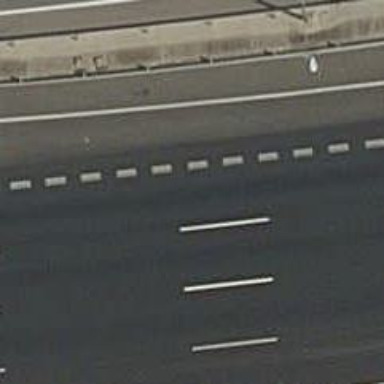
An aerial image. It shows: Motorway link.